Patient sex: M
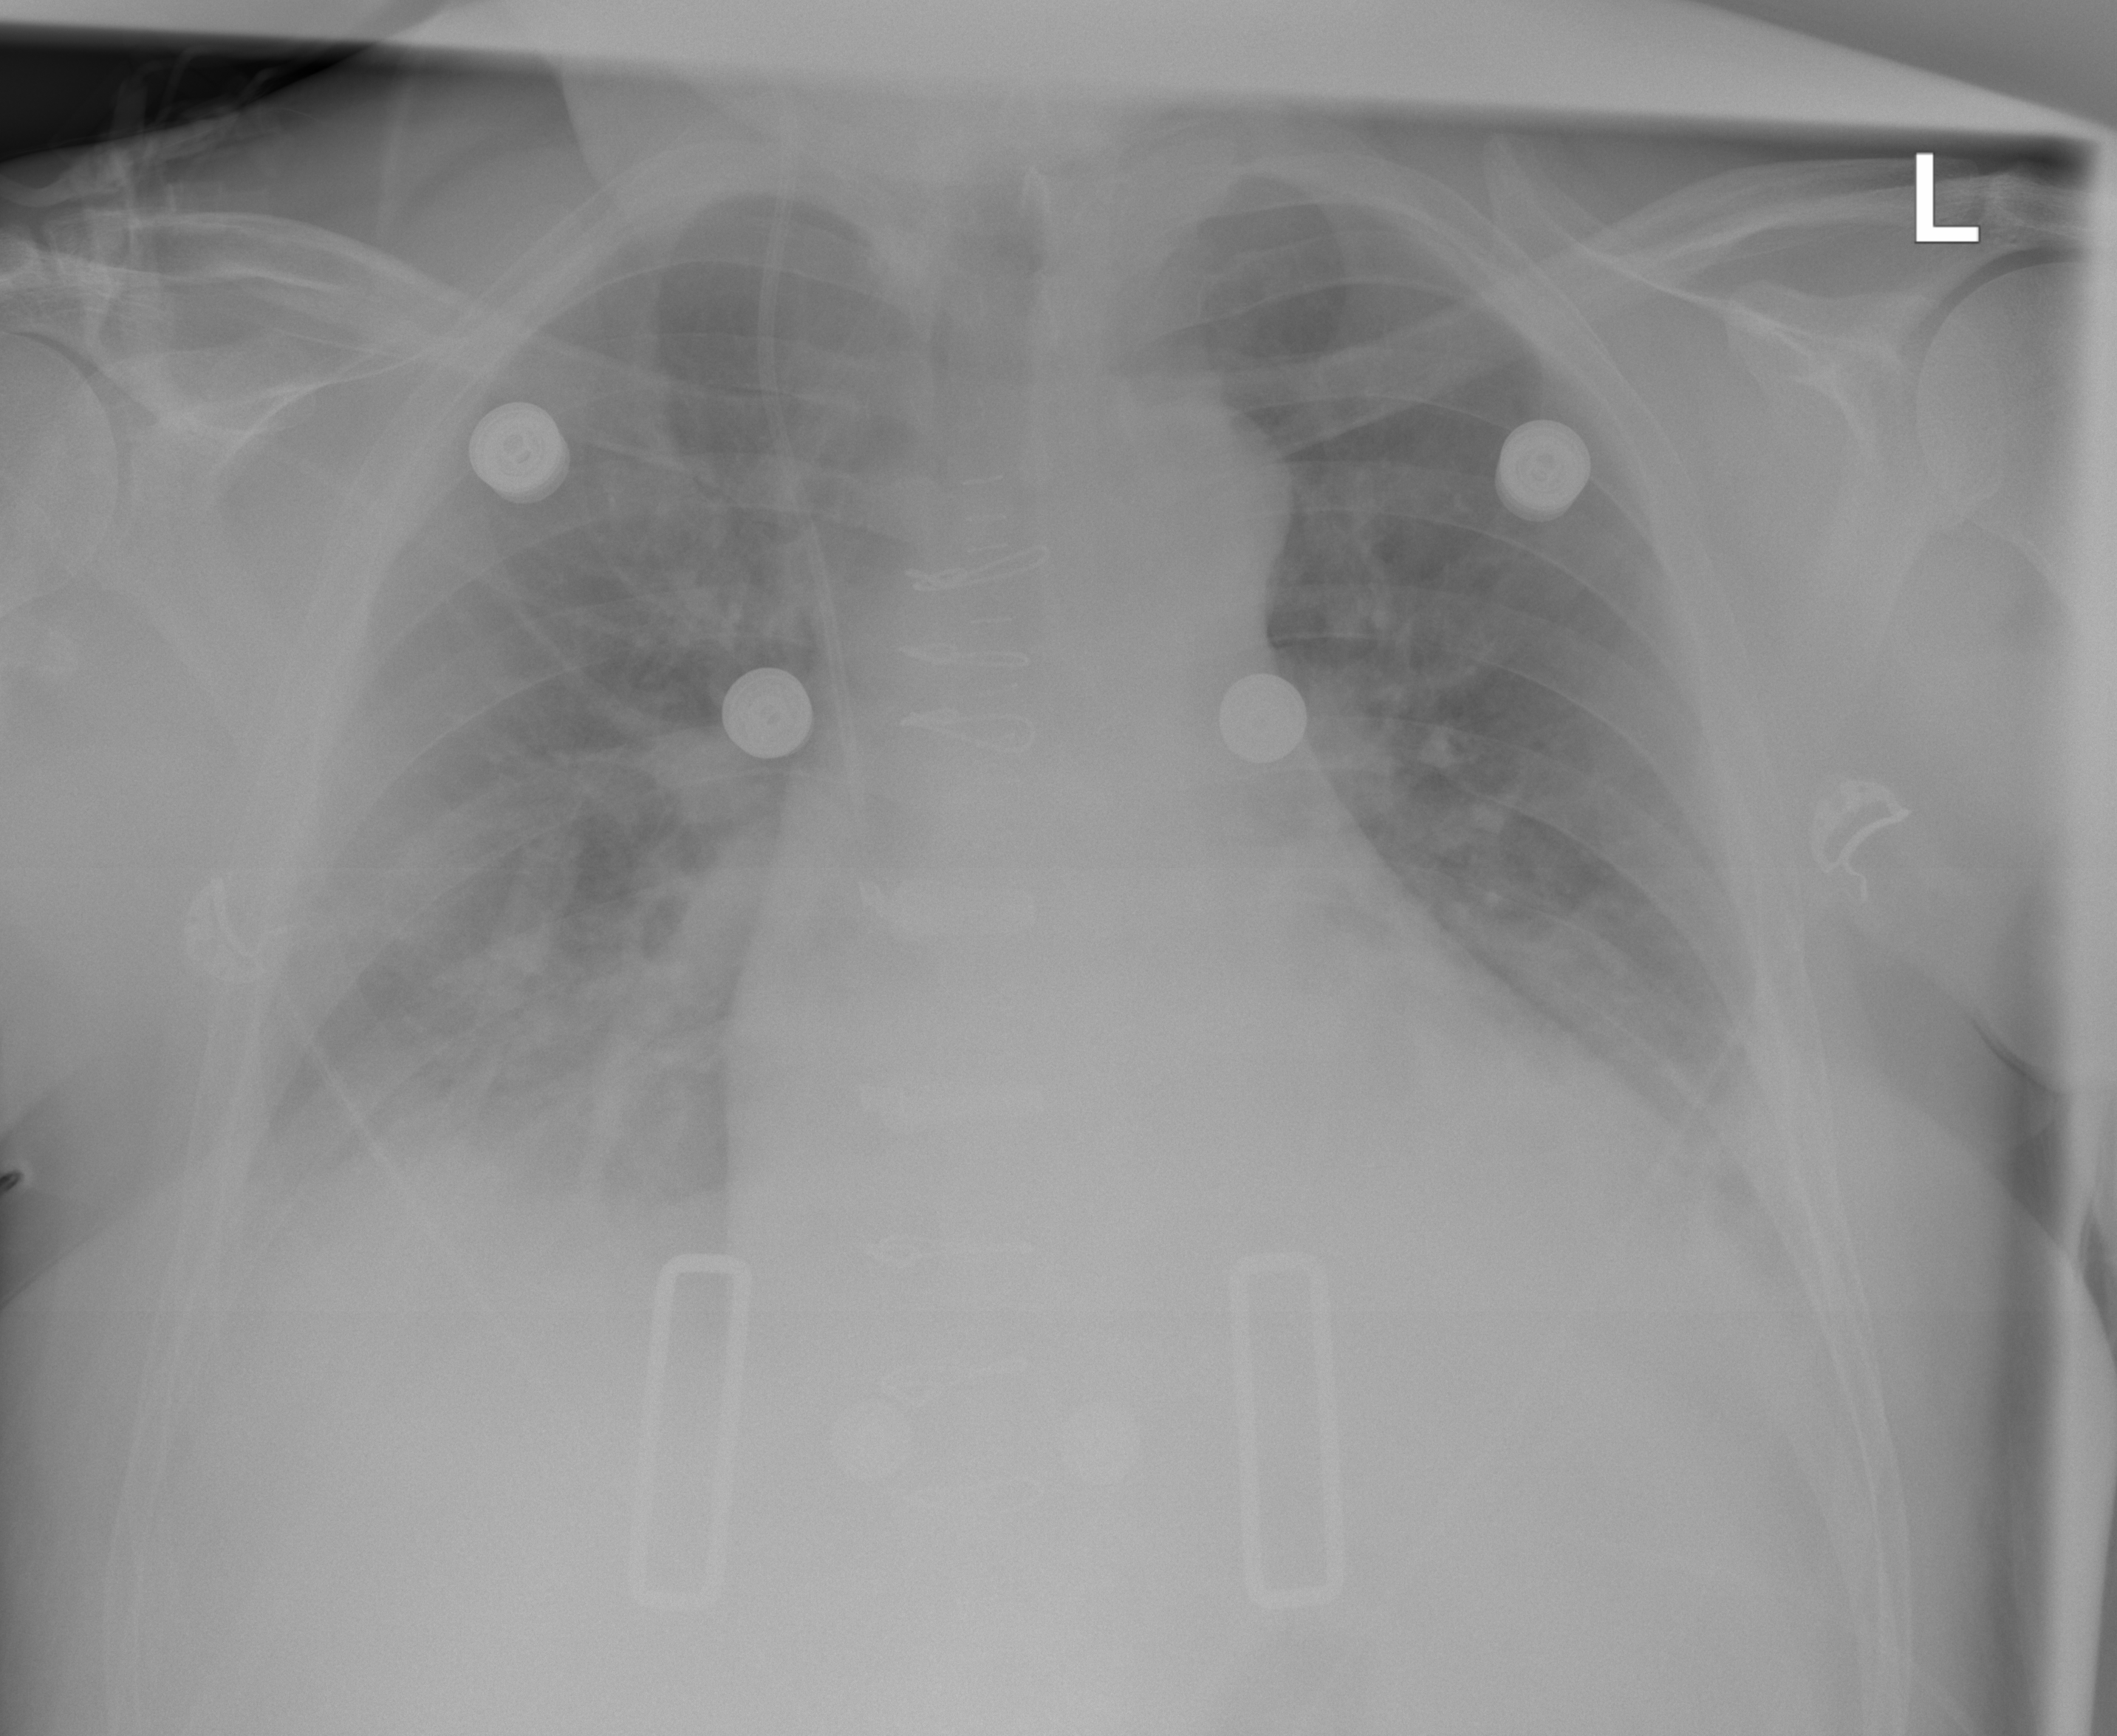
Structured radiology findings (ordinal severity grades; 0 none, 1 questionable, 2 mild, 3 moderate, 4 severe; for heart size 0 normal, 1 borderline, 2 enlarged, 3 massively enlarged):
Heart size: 2
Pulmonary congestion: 2
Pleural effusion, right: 2
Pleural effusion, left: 2
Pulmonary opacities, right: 1
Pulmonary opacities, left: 0
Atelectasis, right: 2
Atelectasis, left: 2